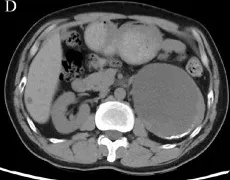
Imaging features of the left renal lesion. Dynamic contrast-enhanced CT was performed to show the features of the lesion in UP (D-F on May 28, 2020) A mixed-density mass dominated by low density was found in the left kidney, with a cross-section of 10.3 x 8.5 cm and multiple high-density patches at the edge.
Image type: radiology (ct)